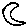
Label: moon